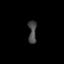
Tissue: lung
Cell type: Epithelial cells
Senescence score: 0.2111
Nuclear area (px): 180
Mean DAPI intensity: 70.361